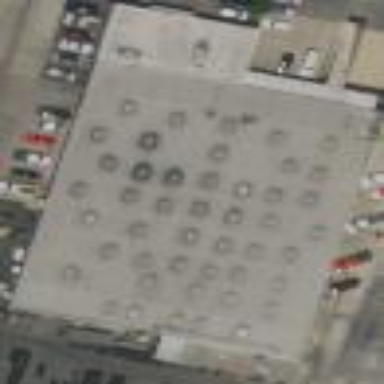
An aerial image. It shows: Warehouse building.